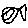
Label: fish